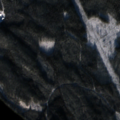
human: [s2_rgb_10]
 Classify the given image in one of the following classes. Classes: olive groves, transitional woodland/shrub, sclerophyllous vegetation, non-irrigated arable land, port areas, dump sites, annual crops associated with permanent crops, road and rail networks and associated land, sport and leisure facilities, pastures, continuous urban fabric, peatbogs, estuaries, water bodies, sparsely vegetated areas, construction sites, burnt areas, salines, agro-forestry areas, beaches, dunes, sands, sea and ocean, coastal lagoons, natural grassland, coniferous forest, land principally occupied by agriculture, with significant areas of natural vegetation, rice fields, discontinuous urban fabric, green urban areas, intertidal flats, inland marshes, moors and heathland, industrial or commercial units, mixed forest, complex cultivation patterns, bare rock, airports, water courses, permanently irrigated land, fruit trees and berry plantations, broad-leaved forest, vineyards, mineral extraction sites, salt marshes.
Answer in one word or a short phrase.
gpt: coniferous forest, transitional woodland/shrub, water bodies